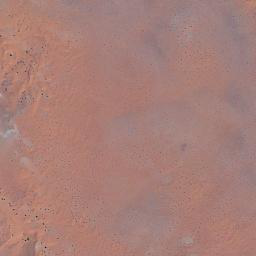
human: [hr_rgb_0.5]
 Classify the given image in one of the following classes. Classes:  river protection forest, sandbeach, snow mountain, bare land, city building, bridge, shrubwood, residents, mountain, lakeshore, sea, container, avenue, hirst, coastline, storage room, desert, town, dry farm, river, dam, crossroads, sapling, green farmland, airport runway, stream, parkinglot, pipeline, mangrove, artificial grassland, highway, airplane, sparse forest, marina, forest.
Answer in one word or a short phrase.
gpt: desert